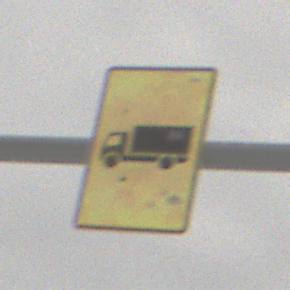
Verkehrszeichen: KFZZulaessigeGesamtmasse3Komma5TOhnePfeilsymbol
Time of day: MorningAfternoon
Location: Outdoor (Nature)
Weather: Overcast
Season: Winter
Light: Natural